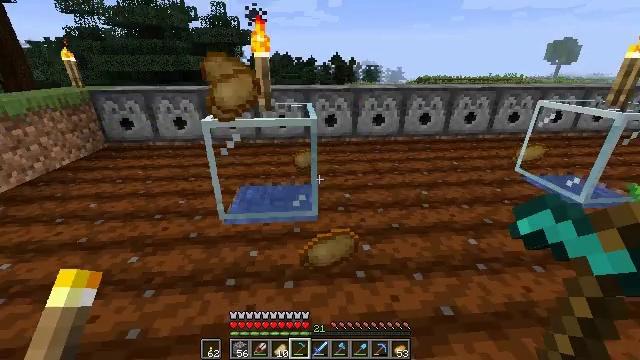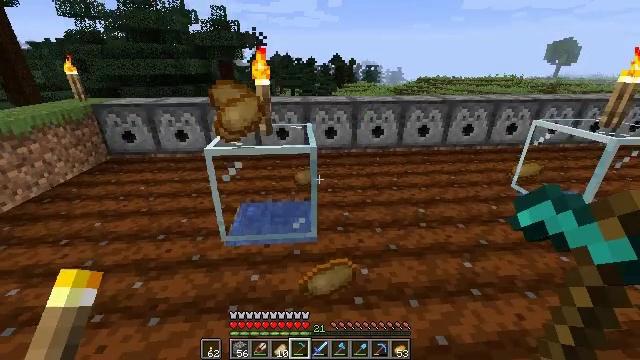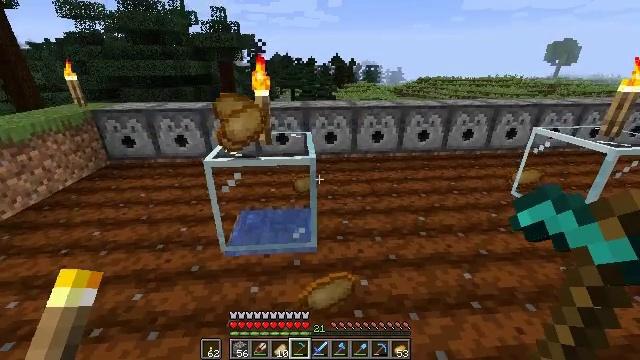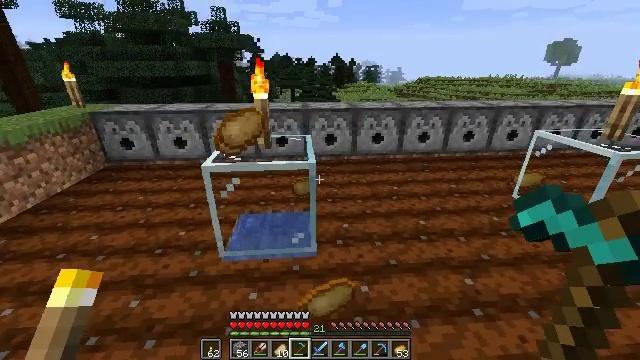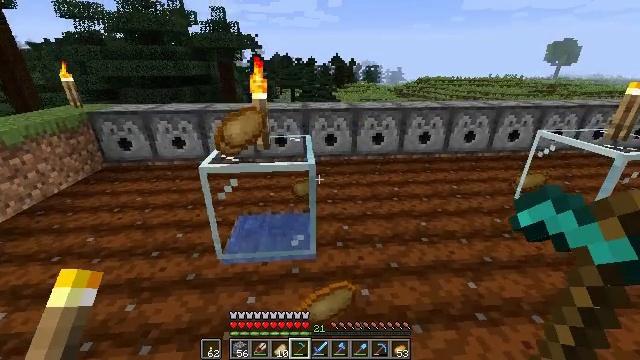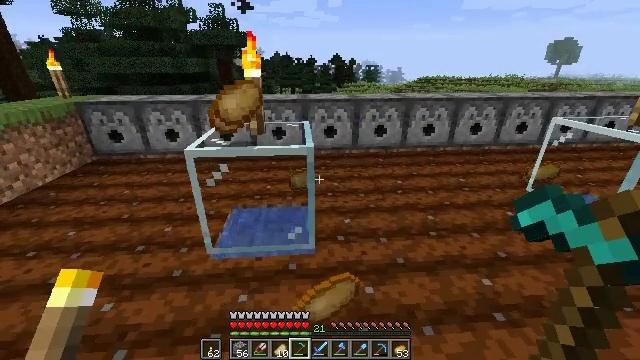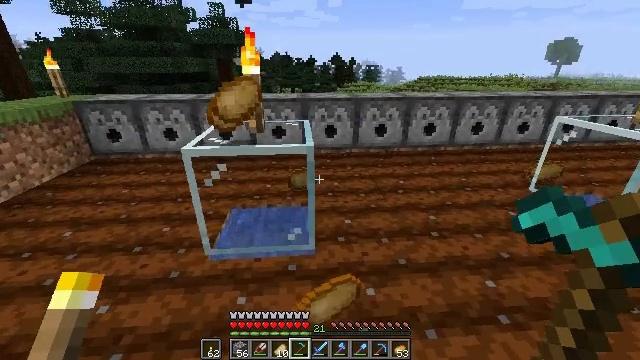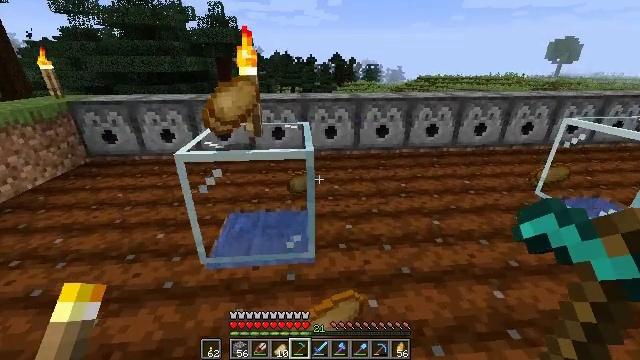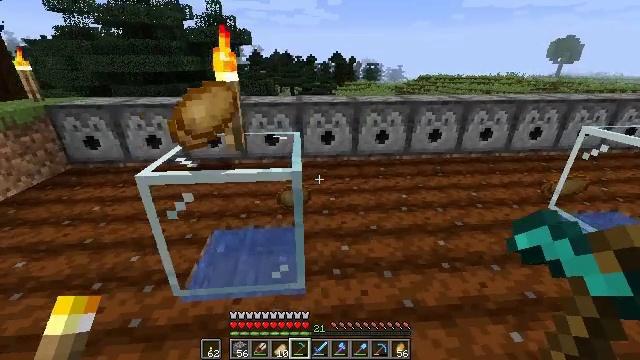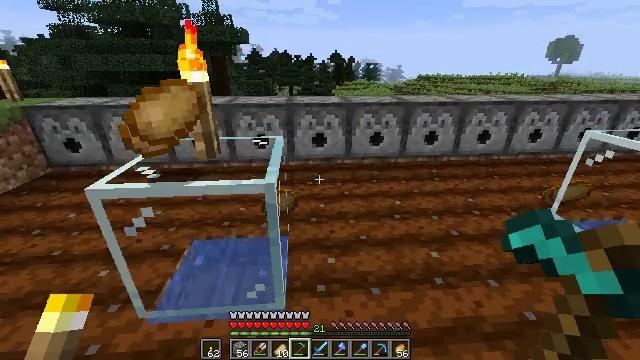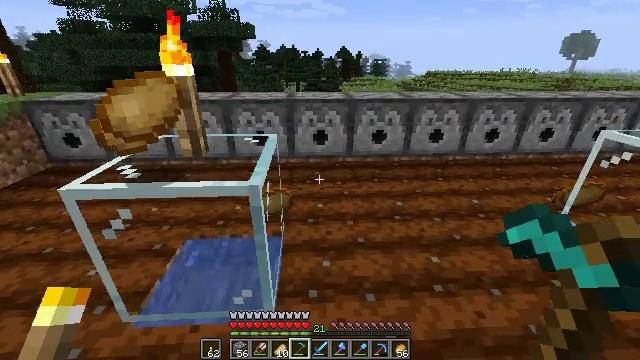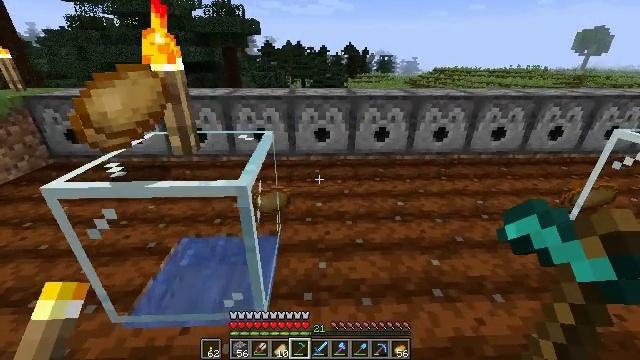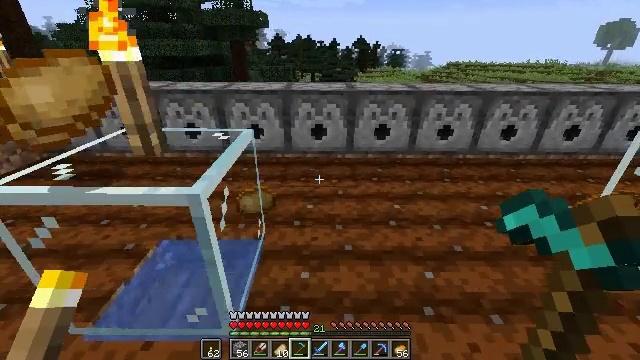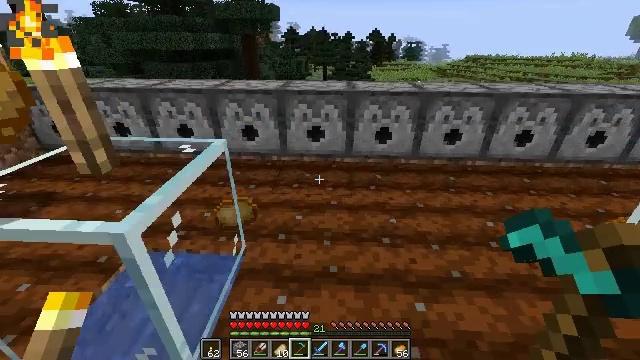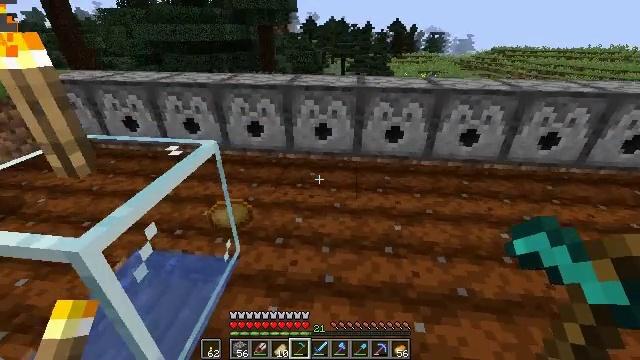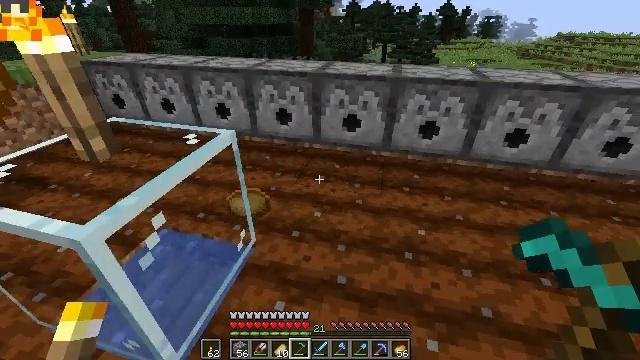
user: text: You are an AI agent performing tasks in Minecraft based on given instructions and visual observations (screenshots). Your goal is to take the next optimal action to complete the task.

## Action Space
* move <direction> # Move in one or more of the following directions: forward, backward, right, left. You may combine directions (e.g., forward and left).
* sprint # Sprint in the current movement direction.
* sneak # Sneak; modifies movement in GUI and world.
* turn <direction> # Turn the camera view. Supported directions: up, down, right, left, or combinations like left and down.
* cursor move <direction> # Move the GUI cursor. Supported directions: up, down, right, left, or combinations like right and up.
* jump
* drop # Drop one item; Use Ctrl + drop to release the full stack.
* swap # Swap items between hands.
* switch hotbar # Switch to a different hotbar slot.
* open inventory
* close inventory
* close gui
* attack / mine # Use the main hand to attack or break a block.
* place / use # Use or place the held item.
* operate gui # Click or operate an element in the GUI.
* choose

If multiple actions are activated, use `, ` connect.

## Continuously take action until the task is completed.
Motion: motion action
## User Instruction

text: Gather potatoes by left-clicking.
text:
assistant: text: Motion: move forward, jump
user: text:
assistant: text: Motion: move forward
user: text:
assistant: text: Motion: move forward
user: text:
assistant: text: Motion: move forward
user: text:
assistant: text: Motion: move forward
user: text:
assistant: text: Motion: move forward
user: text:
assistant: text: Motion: move forward
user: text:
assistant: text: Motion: move forward and move right
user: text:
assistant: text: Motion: move forward and move right
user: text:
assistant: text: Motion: move forward and move right, turn left
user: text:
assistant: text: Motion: move forward and move right, turn left
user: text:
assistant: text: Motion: move forward and move right, turn left and down
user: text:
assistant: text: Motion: move forward and move right, turn left and down
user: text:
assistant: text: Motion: move forward and move right, turn left and down
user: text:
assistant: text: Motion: move forward and move right, turn left and down
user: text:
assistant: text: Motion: move forward and move right, turn left and down
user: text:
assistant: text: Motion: move forward and move right, turn left
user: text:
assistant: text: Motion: move forward and move right, turn left
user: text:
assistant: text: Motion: move forward and move right, turn left
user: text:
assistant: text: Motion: move forward and move right, turn left
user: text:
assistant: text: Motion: move forward and move right, turn left
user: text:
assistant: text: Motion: move forward and move right, turn left
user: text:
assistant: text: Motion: move forward and move right, turn left
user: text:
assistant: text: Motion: move forward and move right, turn left
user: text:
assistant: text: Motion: turn left and up
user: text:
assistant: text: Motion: turn left and up
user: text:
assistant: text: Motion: turn left and up
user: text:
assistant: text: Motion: turn left and up
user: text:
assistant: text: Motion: no_op
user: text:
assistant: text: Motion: no_op